Question: I have this Generalization relation ship between some classes in my class diagram.
FirstClass as a base class that has Name attribute, SecondClass as a derived class that the FirstClass is it's base class and has some other attributes and finally ThirdClass that is a derived class from SecondClass and it has some other attributes too. ThirdClass as an association relation ship with Widget class, 1.*.

---
I used Joined strategy when I wanted to implement a Data Model from the class diagram. so the FirstTable has their Pk in the SecondTable and the SecondTable has its PK in the ThirdTable.
As you see Third table should has it's PK in Widget class. And there are some costs whenever I want to Join widget table with third table because I need to fetch Name from First Table.
Is it appropriate that I read Id from FirtTable (Actually it's base class) and put it into Widget table?
---
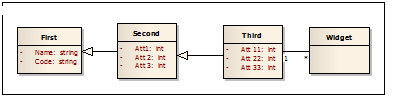
Answer: I think the problem is that if you do, you can't prevent a Widget to be related to an instance of FirstTable that is not an instance of ThirdTable.
Perhaps you could put both the ThirdTable id and the FirstTable id, but in this case you must manage security controls for consistence between both ids.
In both cases, I would advise against. If the join cost is a problem for you, you should consider using a "single table" inheritance strategy.